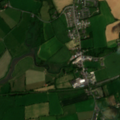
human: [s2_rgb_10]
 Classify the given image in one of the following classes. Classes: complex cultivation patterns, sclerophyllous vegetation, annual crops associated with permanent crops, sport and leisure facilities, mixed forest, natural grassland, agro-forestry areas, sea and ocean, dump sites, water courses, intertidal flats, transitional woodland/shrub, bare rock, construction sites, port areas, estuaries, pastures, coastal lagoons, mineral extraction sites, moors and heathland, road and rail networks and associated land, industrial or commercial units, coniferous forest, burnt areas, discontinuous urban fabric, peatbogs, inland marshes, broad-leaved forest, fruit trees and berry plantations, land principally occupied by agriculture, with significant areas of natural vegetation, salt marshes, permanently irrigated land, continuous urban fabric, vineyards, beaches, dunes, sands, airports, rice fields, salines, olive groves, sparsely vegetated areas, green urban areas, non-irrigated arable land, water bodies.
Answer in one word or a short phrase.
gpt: non-irrigated arable land, pastures